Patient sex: M
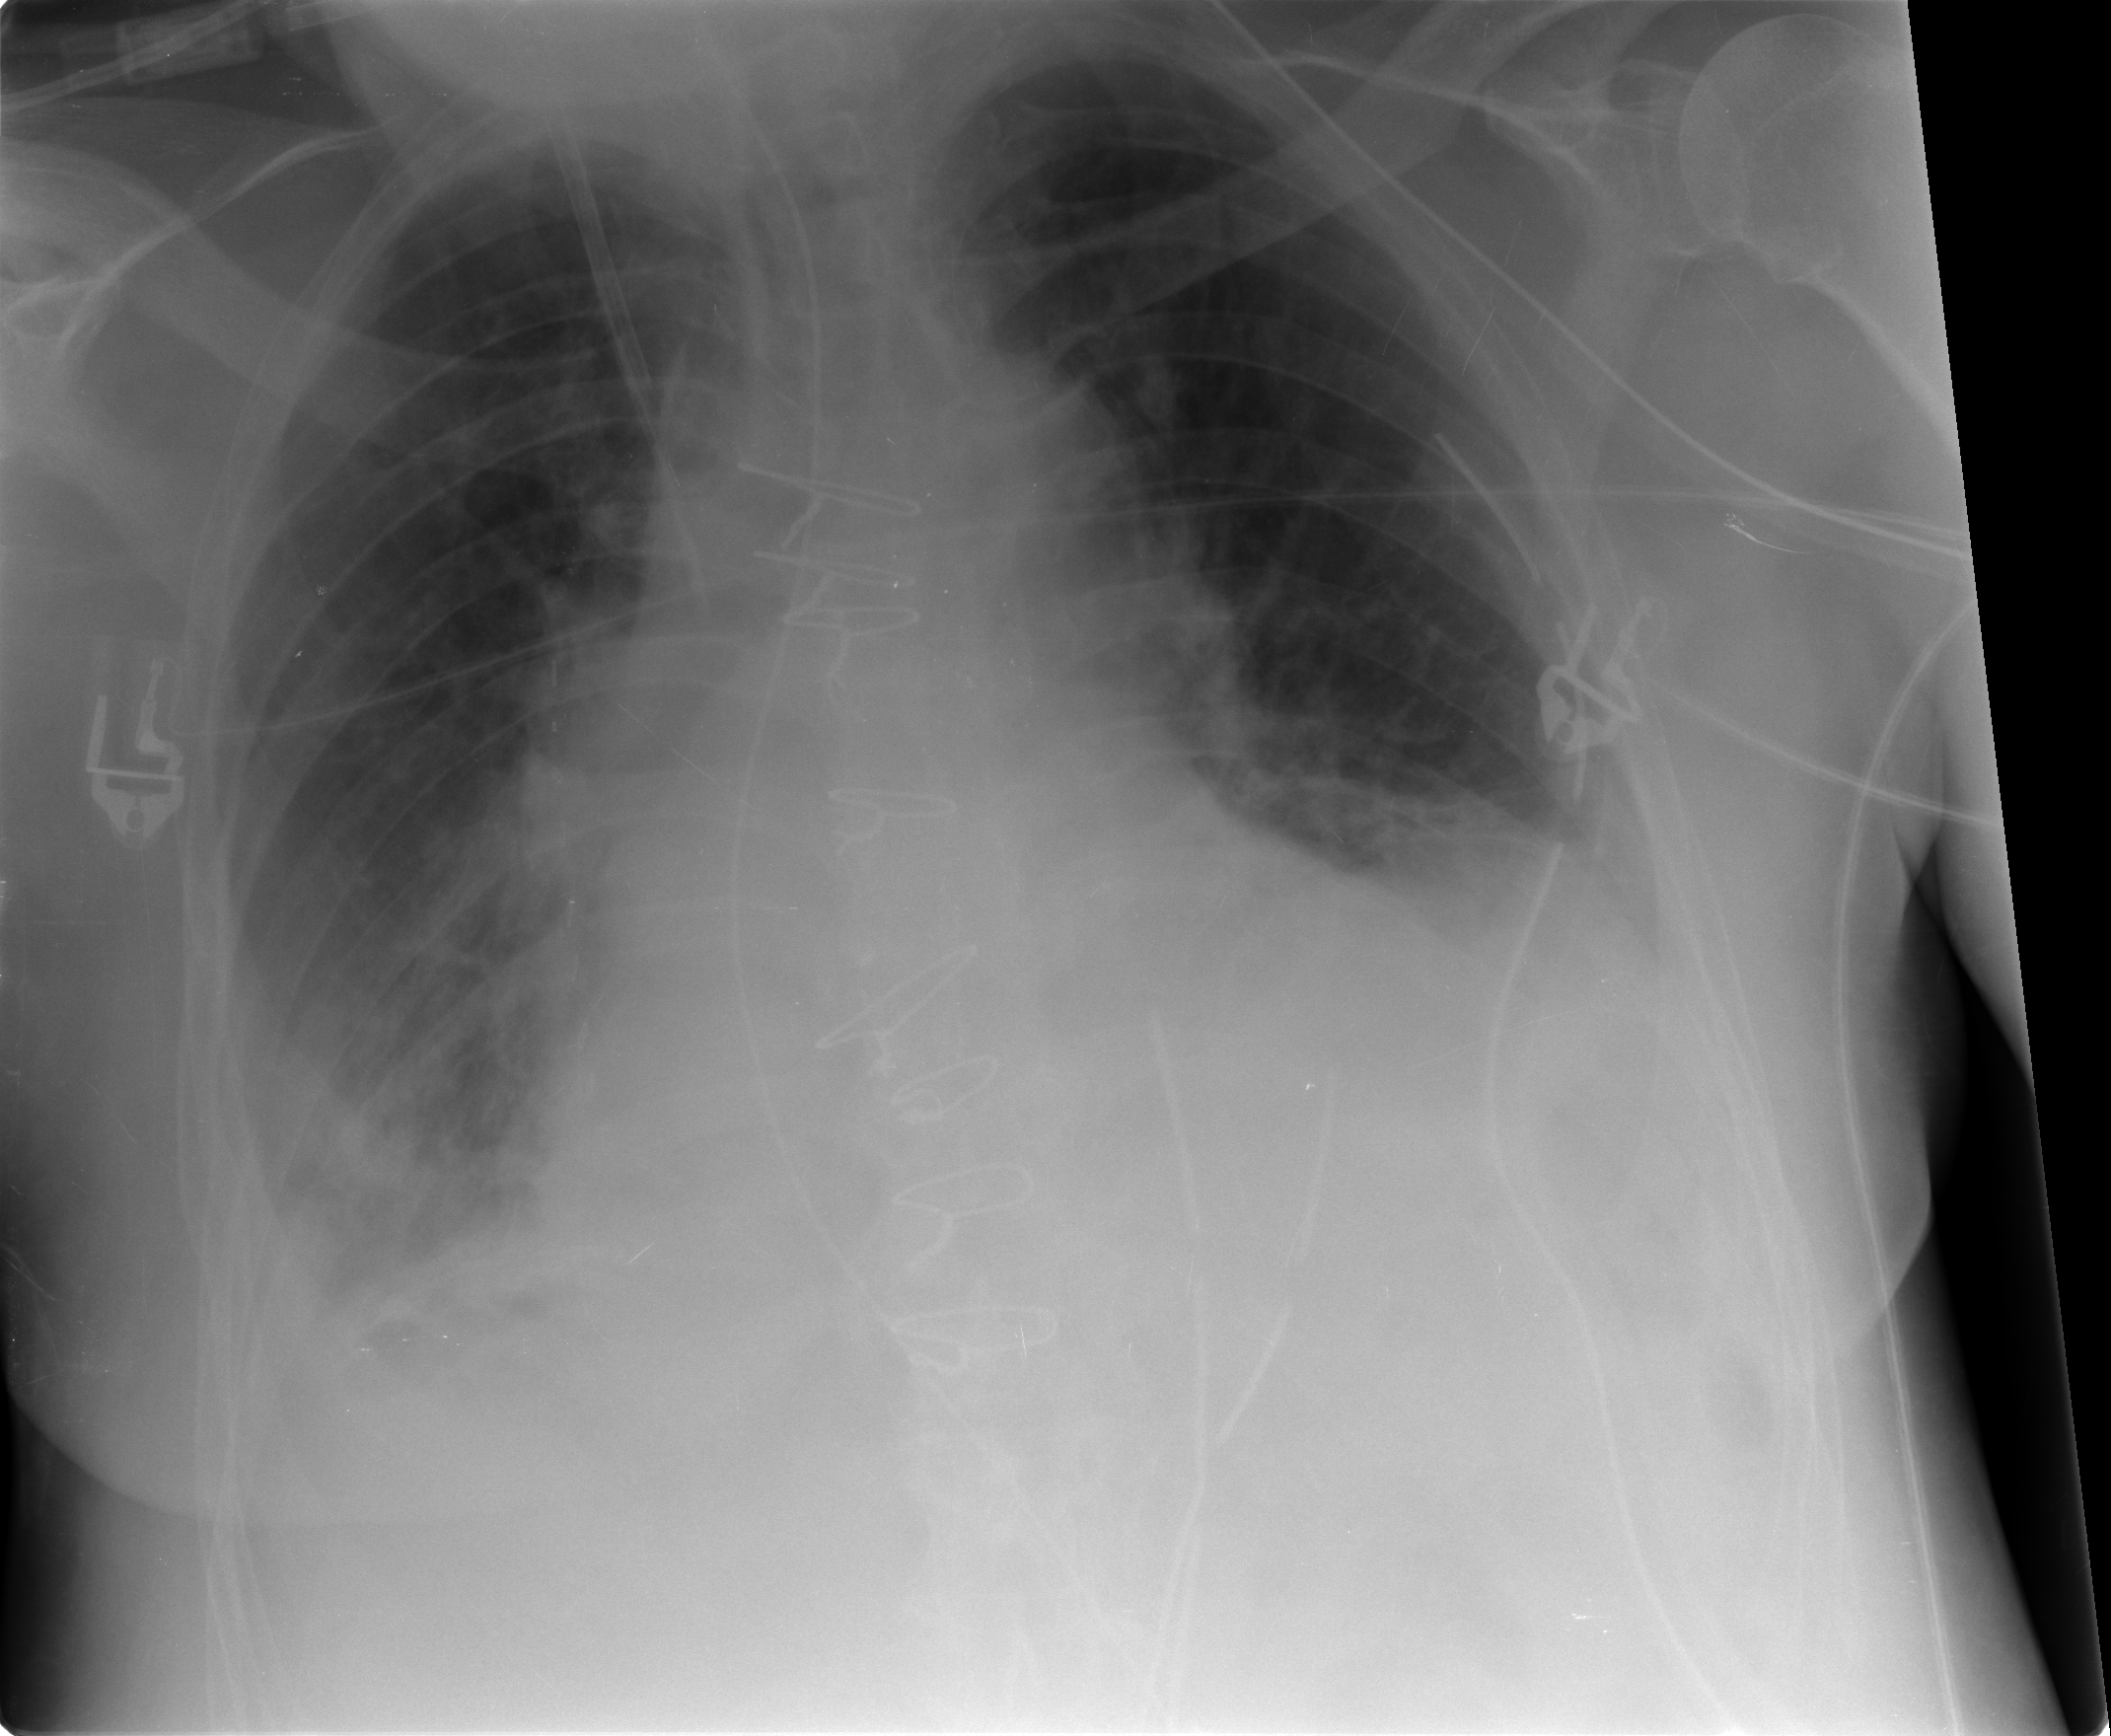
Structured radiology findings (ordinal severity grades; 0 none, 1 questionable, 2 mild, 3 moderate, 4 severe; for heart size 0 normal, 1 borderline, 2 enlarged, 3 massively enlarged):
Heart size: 2
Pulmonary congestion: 2
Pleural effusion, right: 2
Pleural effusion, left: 3
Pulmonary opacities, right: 2
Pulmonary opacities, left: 0
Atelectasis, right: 2
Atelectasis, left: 2